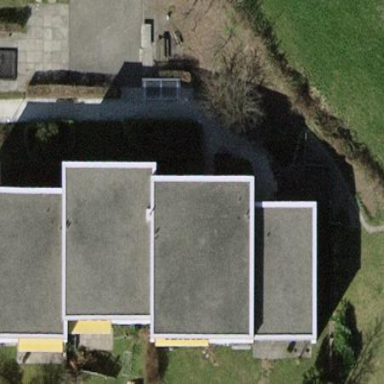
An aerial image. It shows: Flat-roofed apartment building.